Question: I am working on multiple projects with similar structures and sub-directories. An example of the hierarchy would be something like this:

Where X is the project name and subdirectories 'Main', 'Libs', 'Lx' and 'Mx' are all the same for different projects. insteding of cd'ing betweeing ong paths, I would like to create an alias (or a simple command) to jump to a directory (eg:'Libs/ M2') regardless of the project name and the sub-directory that I am in (whether I am in 'L1' or 'L8', or 'project_red' or 'project_yellow', I want to jump to 'M2').
This is easy to do by creating an alias for a single project:
'''
alias goM2='cd /projects/project_red/Libs/M1/M2'
'''
But I am not sure how to do this for all different project names. I can create multiple aliases but I was wondering if there is a neat way to do this. Perhaps by parsing the current directory to extract the project name and add the desired destination at the end but I am not sure how to do this.
Thanks
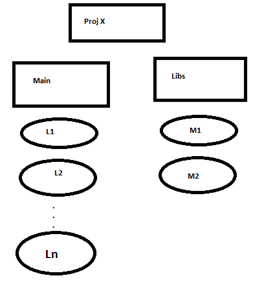
Answer: To move between directories within the same project (and assuming that 'Main' and 'Libs' are the only direct children of the project root) something like this function should work.
'''
projcd() {
projdir=$PWD # Save current directory.
projdir=${projdir%/Main/*} # Pull off anything after "Main"
projdir=${projdir%/Libs/*} # Pull off anything after "Libs"
# Find the target directory by name (more than one match will fail later).
tgt=$(find "$projdir" -name "$1")
if [ -z "$tgt" ]; then
echo "No directory found for $1." >&2
exit 1
fi
relpath=$(sed -e 's#[^/]\+/\?#../#g' <<<"${PWD#$projdir/}")
cd "$relpath/$tgt"
}
'''